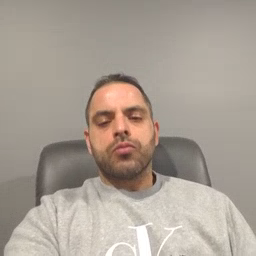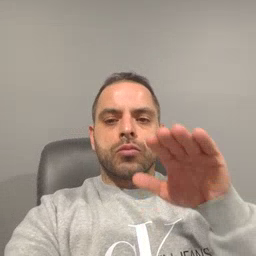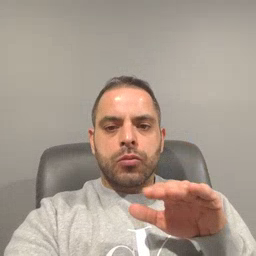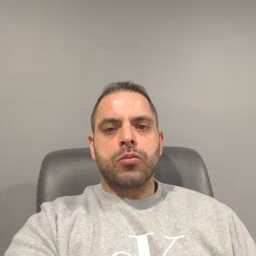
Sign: on